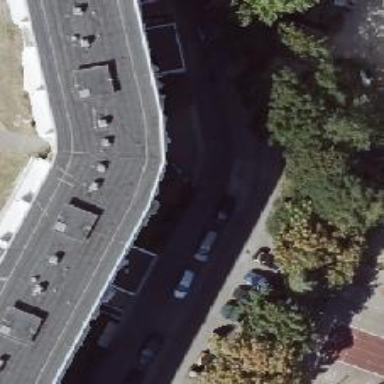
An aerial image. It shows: Footway.